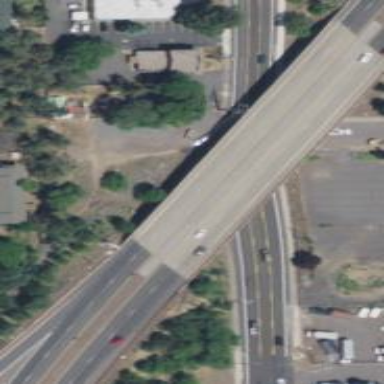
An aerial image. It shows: Bridge over trunk highway with expressway.